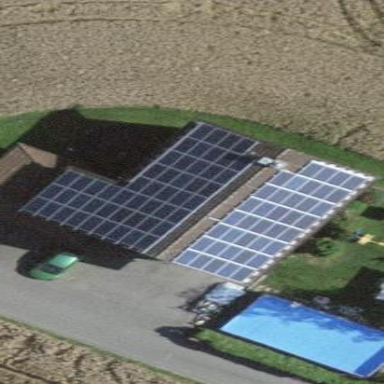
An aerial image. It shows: Solar power generator utilizing photovoltaic technology with solar photovoltaic panels.